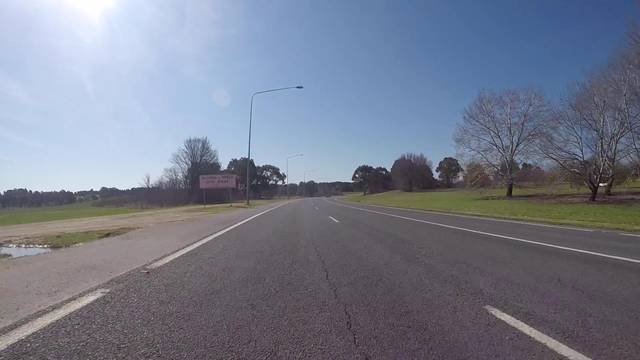
Region: Australia
Coordinates: -35.319, 149.089